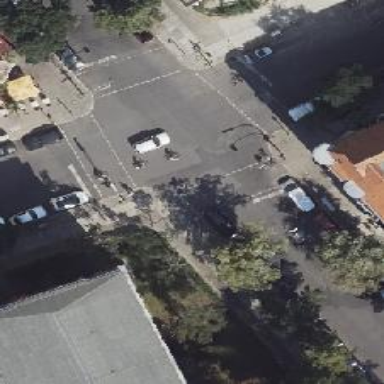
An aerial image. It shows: Road crossing with traffic signals.